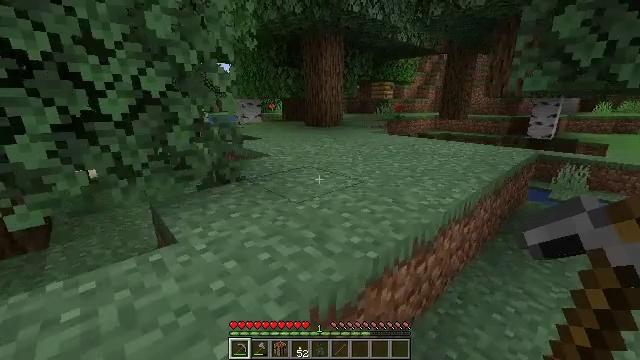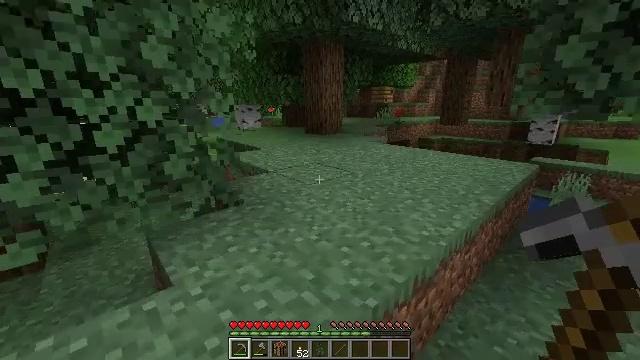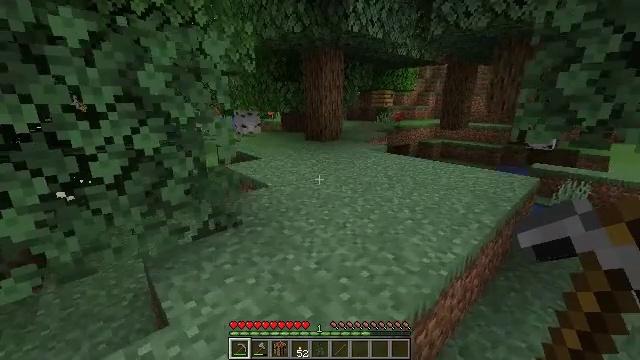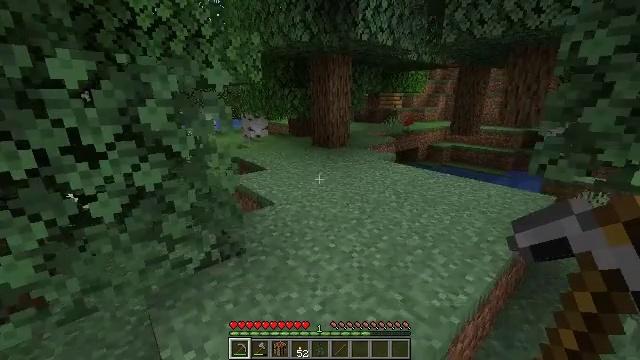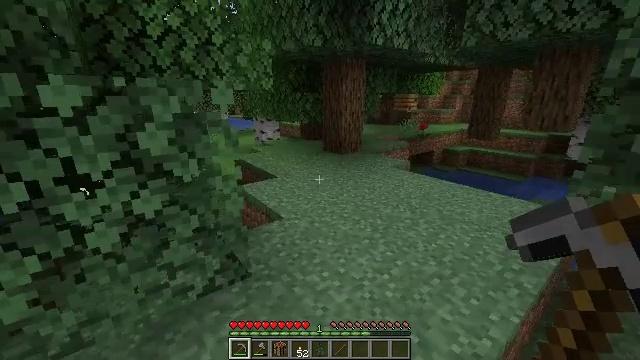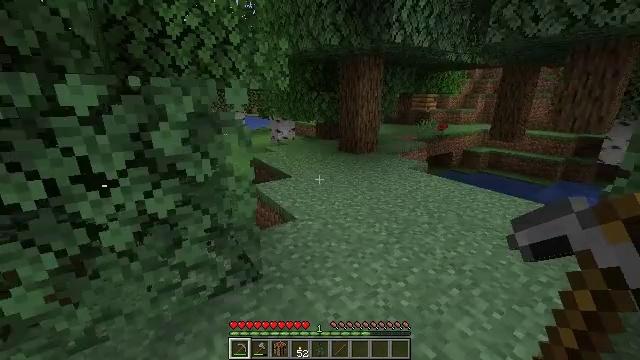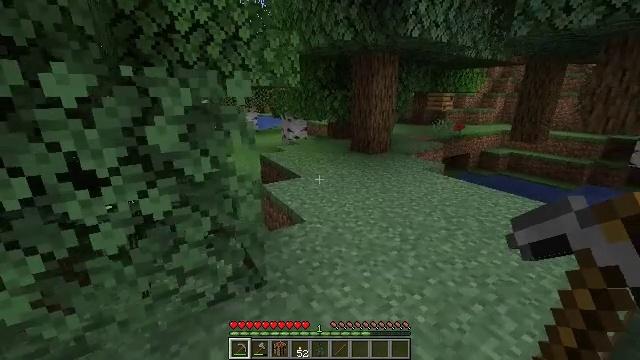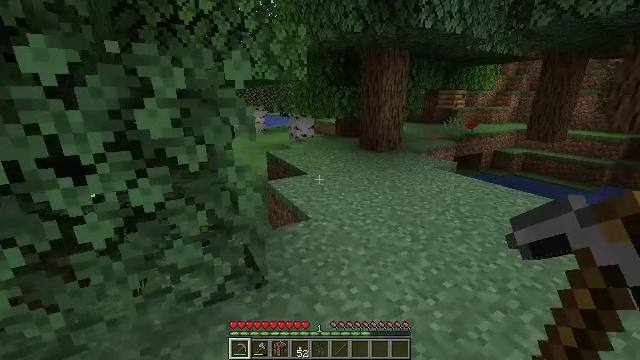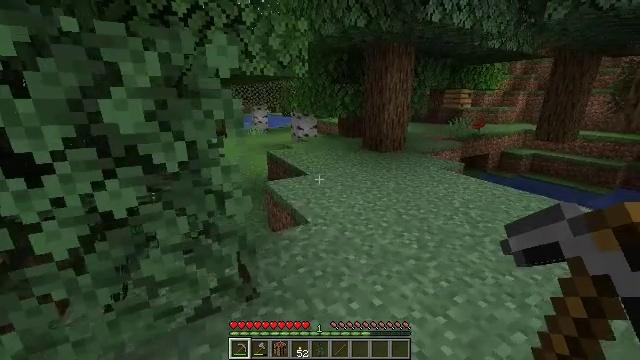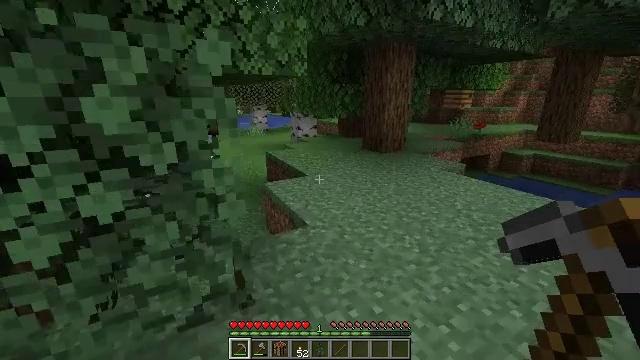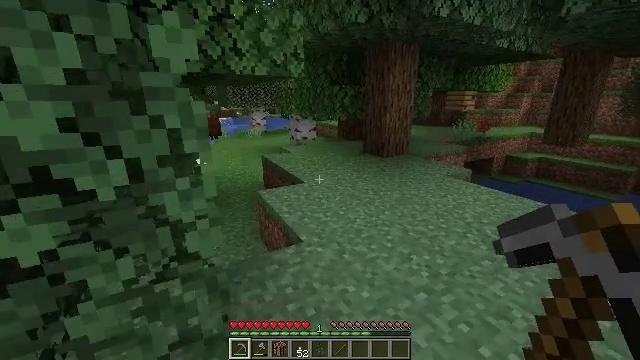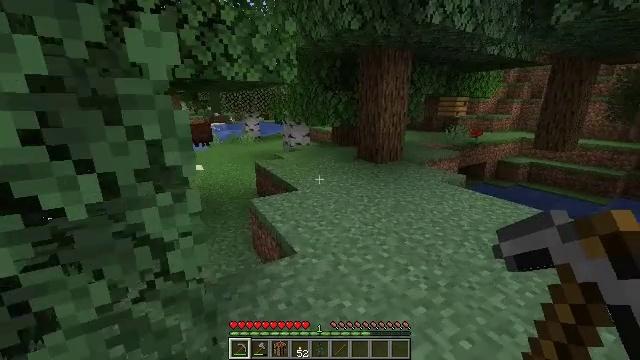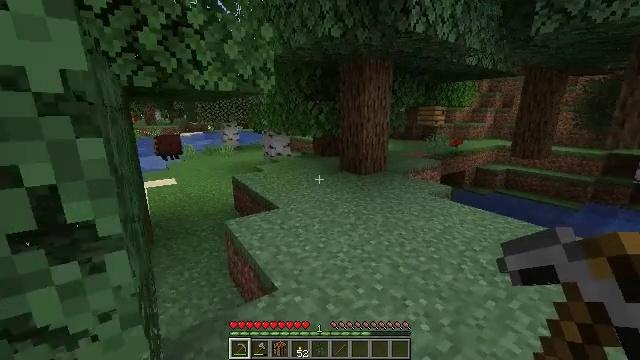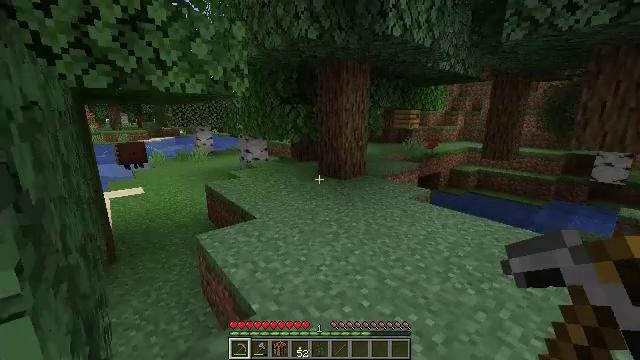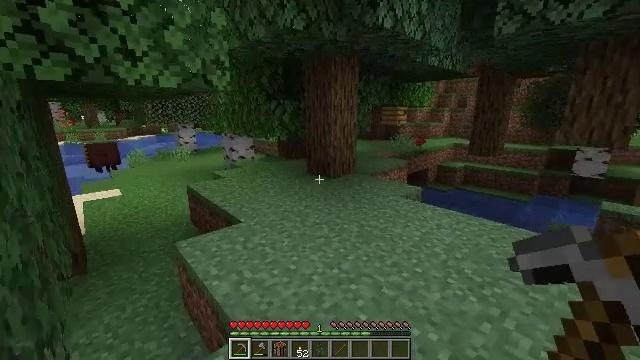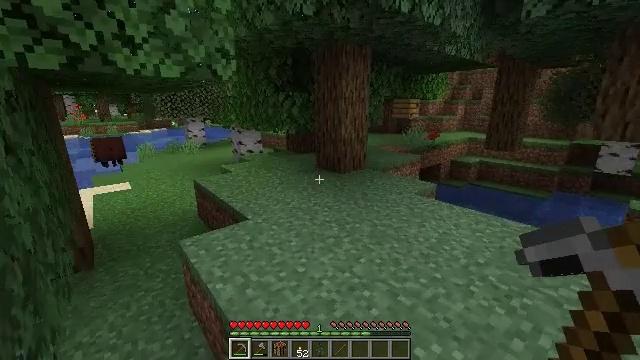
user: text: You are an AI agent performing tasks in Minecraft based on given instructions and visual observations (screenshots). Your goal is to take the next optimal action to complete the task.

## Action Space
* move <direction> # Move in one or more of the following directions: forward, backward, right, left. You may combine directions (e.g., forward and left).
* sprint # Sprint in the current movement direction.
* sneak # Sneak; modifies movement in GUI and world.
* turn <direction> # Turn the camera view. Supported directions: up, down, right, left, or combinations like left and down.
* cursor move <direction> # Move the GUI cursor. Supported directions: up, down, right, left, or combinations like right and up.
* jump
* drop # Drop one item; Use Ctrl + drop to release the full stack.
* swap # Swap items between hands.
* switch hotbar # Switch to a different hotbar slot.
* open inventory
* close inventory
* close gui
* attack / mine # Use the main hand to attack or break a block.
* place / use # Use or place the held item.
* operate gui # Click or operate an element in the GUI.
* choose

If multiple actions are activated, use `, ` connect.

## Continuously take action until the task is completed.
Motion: motion action
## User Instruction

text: Break the birch leaves block.
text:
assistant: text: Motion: move forward, jump
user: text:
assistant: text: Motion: move forward, jump
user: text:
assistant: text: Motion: move forward, turn left, jump
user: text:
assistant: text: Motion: move forward, turn left
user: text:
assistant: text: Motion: move forward, turn left
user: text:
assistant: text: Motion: move forward, turn left
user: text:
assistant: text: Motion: move forward, turn left
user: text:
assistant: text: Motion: move forward
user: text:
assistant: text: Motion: move forward
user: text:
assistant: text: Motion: move forward
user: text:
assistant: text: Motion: move forward, turn right and up
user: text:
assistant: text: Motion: move forward, turn right and up
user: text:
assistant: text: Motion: move forward, turn right
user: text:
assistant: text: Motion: move forward, turn right
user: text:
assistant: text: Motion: move forward, turn left and down
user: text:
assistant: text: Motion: move forward, turn left and down
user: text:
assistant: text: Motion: move forward, turn left
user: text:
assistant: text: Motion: move forward
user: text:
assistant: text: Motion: no_op
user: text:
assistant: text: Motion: move forward
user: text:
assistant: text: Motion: move forward
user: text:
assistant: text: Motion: no_op
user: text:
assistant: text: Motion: no_op
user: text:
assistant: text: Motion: move forward, turn right
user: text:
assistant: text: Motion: move forward, turn right
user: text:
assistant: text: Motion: move forward, turn right
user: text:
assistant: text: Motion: move forward, turn right
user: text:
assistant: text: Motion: move forward, turn right
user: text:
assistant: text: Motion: move forward, turn right
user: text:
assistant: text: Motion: move forward, turn right